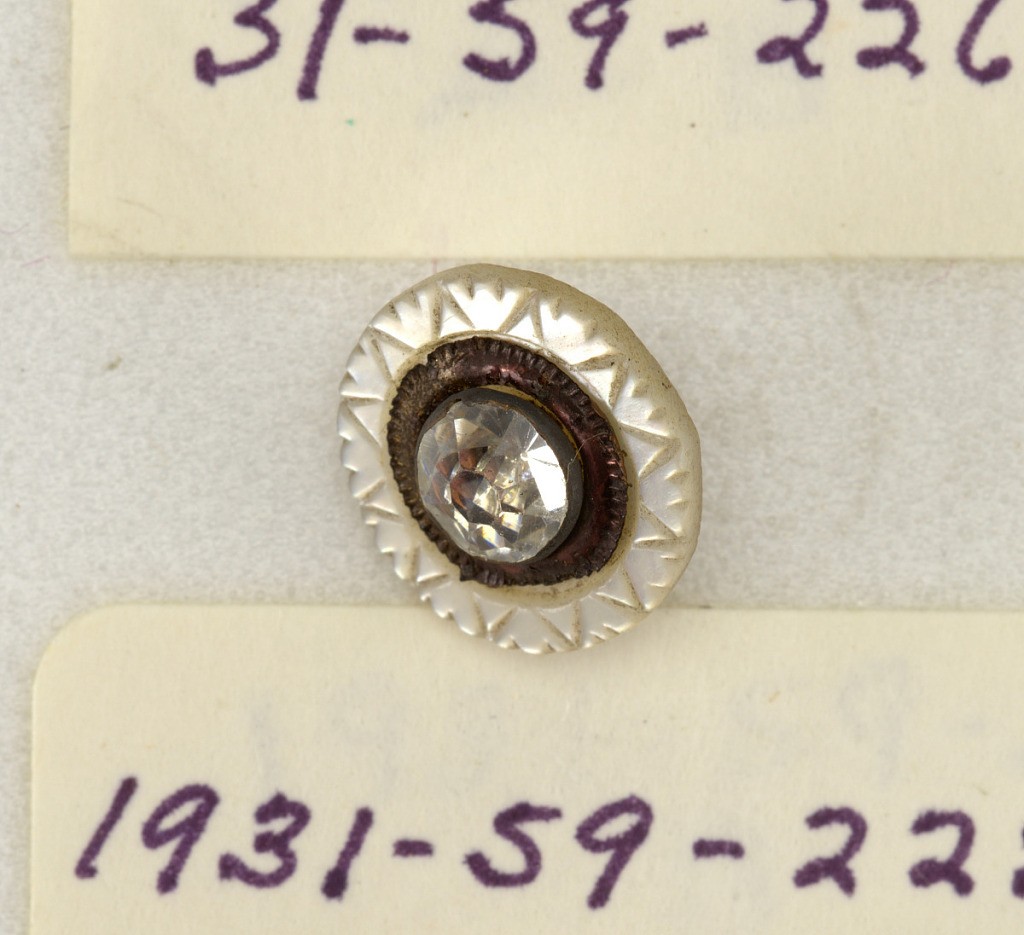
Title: Button
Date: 19th century
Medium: Pearl, shell, brass, copper, glass
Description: Flat circular button with shanks, varying.

On card 31